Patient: sex F, age 46
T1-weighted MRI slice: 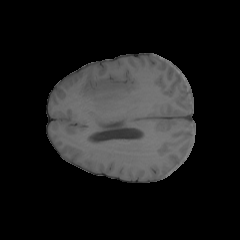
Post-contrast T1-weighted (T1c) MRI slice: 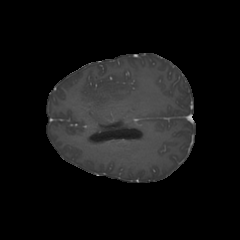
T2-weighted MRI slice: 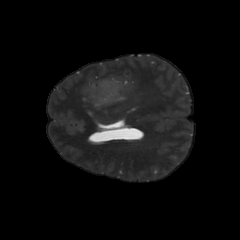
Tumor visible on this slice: yes
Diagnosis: Glioblastoma, IDH-wildtype
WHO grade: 4